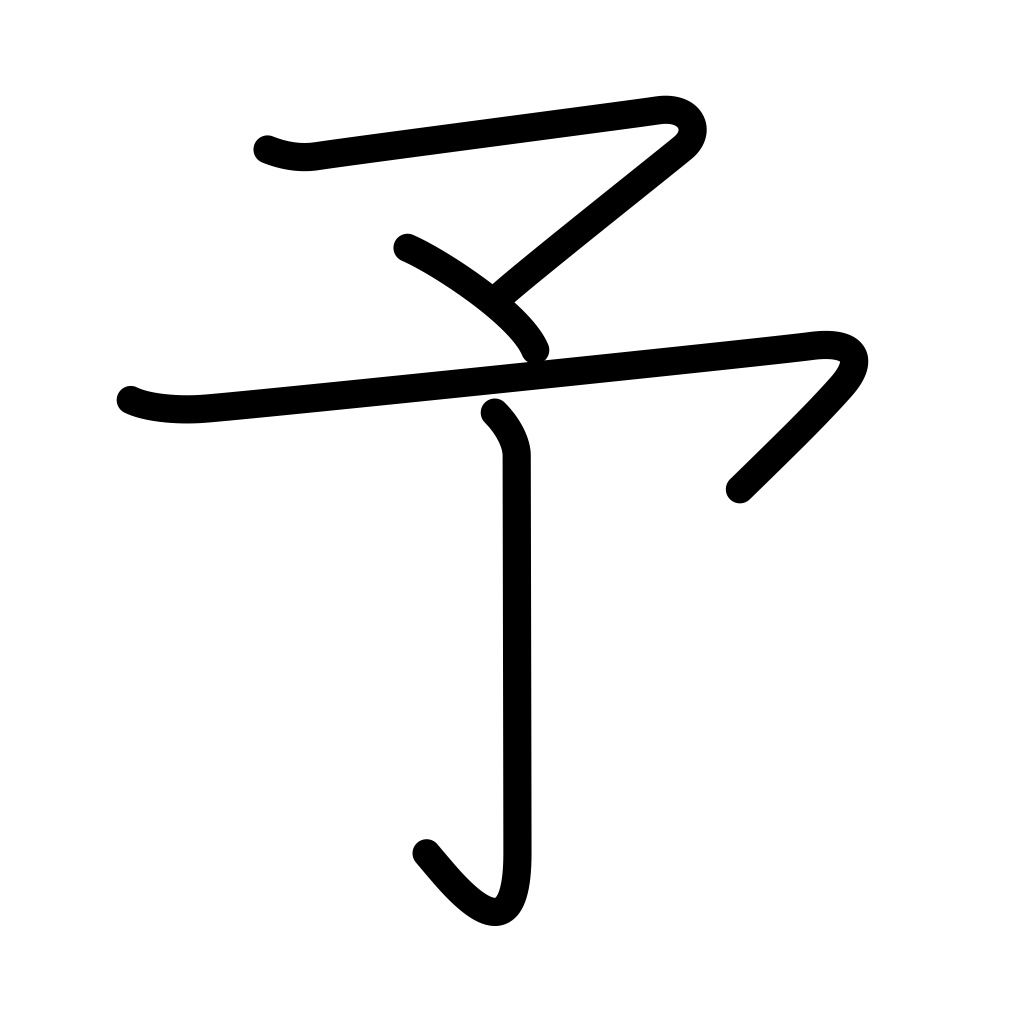
Meaning: beforehand, previous, myself, I